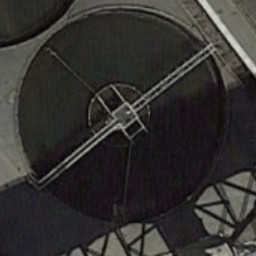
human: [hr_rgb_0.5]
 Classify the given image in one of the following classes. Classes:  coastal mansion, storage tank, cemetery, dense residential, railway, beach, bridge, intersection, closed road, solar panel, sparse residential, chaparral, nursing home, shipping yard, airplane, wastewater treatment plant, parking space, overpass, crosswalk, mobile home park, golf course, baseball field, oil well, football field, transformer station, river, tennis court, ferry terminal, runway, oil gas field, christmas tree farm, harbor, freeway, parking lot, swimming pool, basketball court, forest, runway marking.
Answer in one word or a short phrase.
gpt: wastewater treatment plant